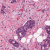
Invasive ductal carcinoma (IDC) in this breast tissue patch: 1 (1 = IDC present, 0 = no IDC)